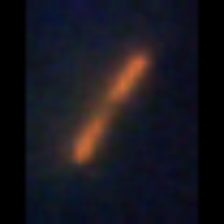
Taxon: Pennate
Group: Diatoms